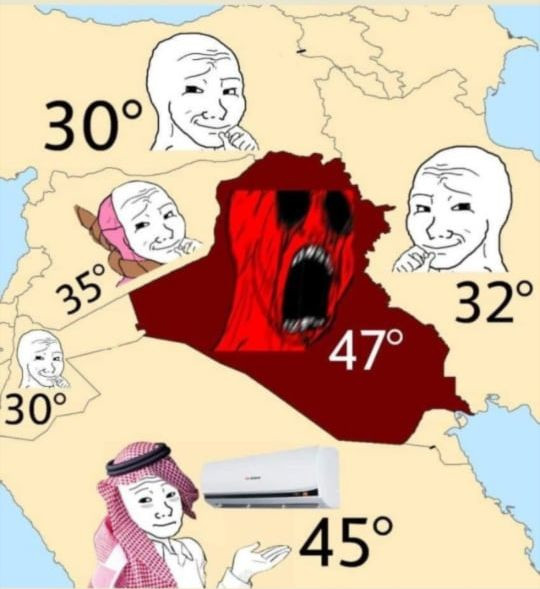
Label: 5_Wojak_with_Background